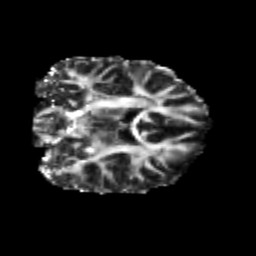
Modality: FA
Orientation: coronal
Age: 20
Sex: female
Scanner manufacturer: siemens
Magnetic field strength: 3 T
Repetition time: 3.5 s
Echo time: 0.104 s